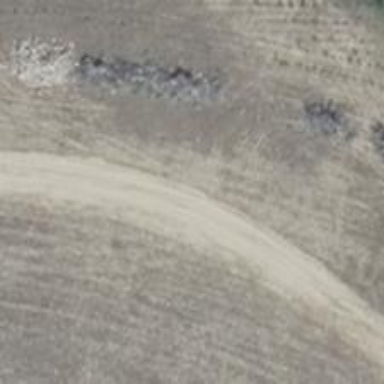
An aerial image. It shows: Sandy track with grade4 tracktype.